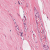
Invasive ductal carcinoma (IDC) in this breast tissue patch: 0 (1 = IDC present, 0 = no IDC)